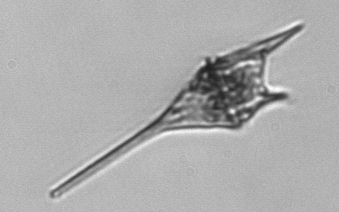
Label: Tripos_lineatus